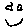
Label: smiley face